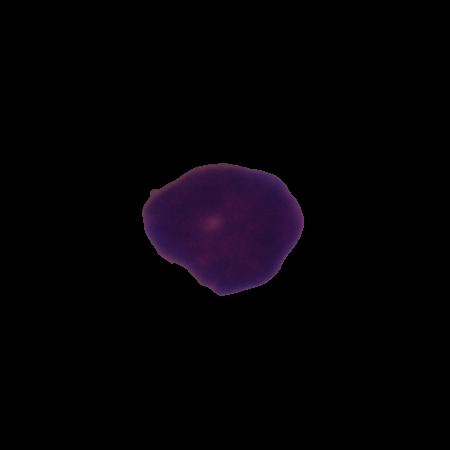
Label: healthy